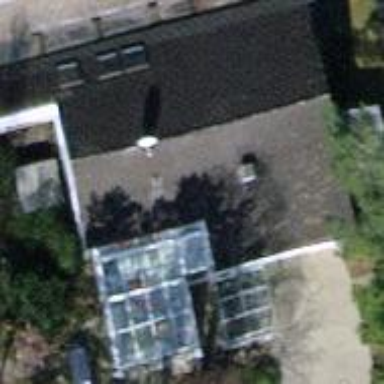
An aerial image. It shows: Detached building with gabled roof.